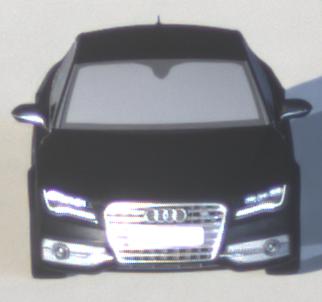
Make: Audi
Model: S7 Sportback cod
Detailed model: S7 (4G) Sportback
Model produced from: 2012/06
Model produced until: 2014/05
Doors: 5
Color: black
Road condition: dry road
Daytime: night
Contrast: high contrast